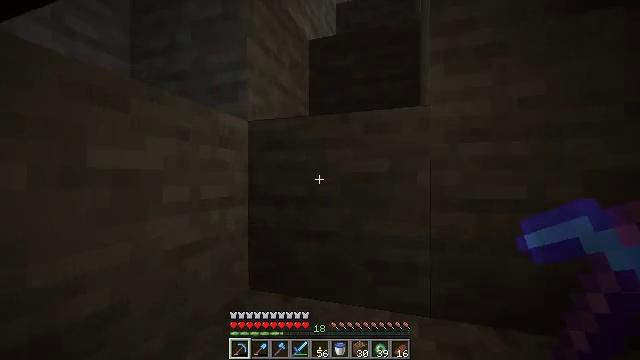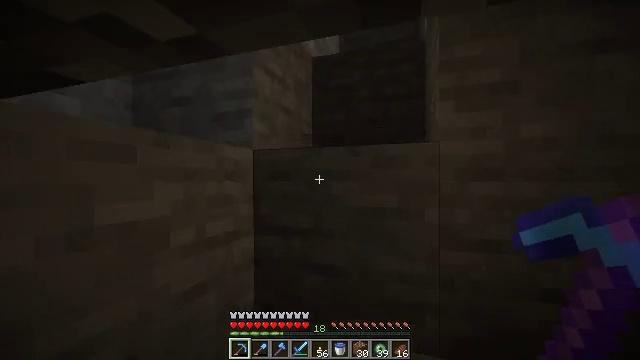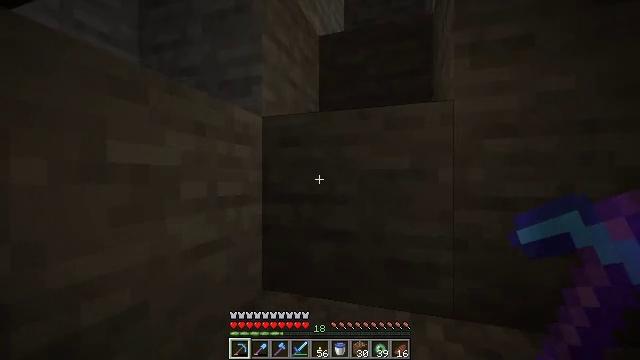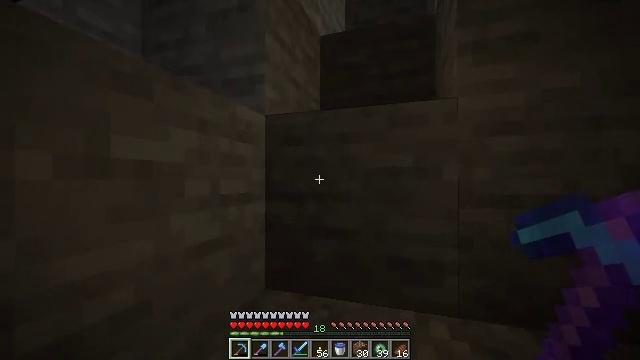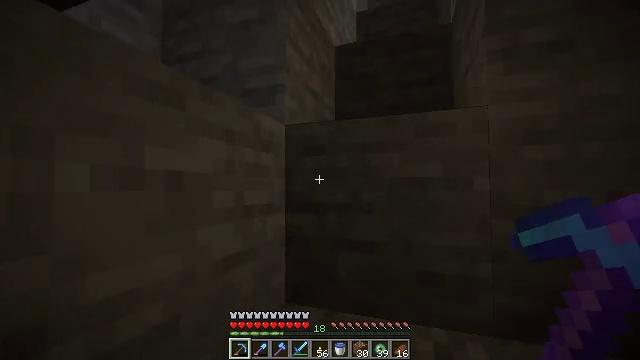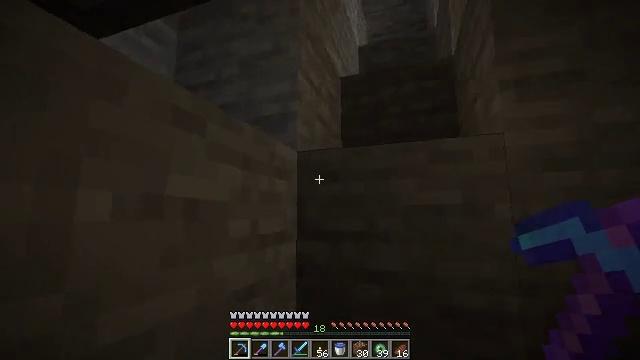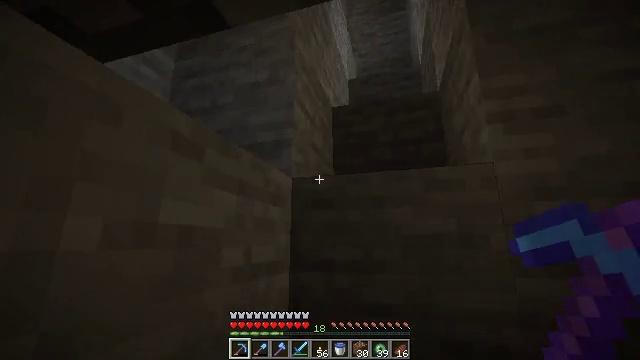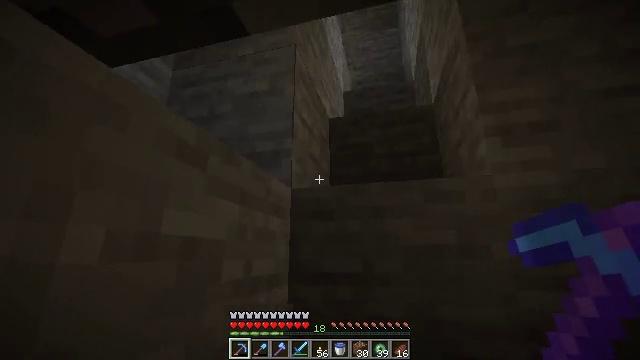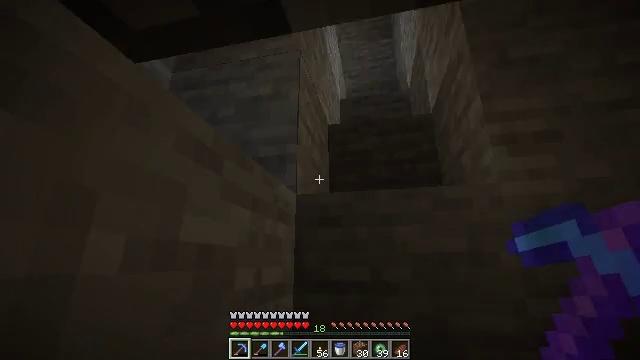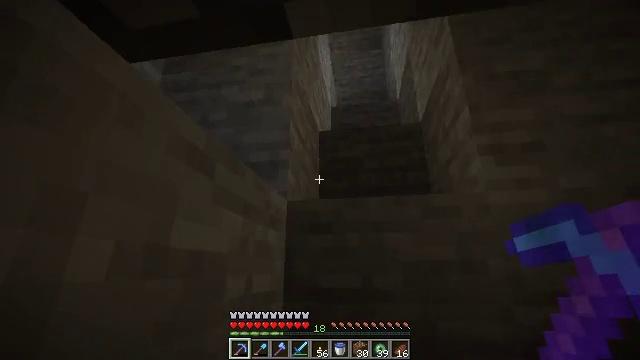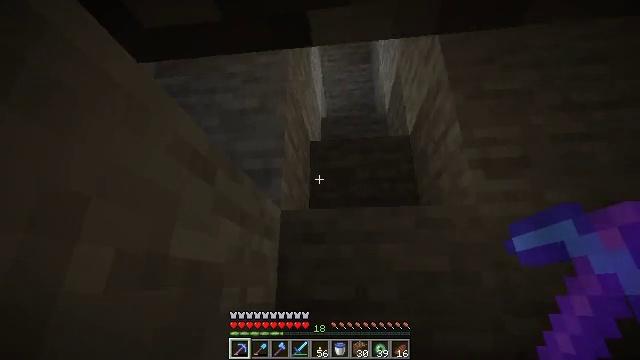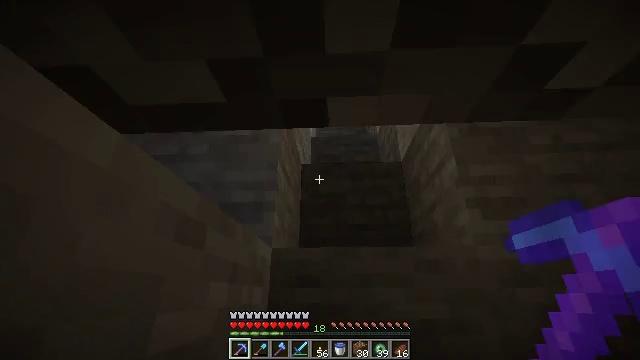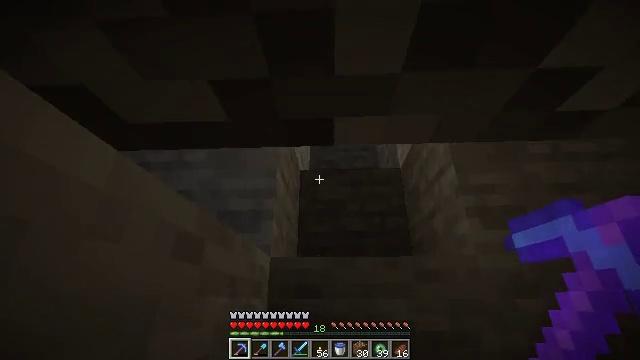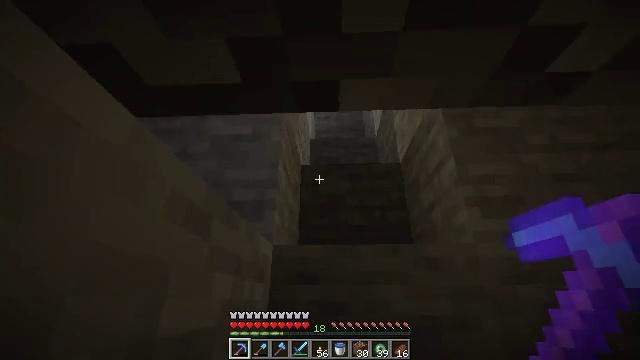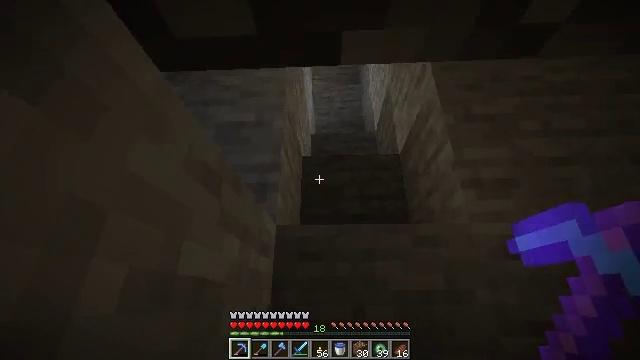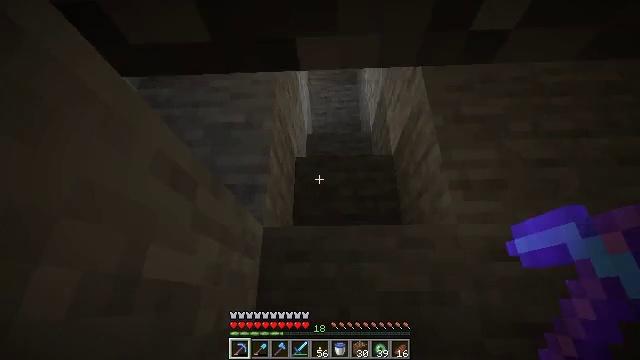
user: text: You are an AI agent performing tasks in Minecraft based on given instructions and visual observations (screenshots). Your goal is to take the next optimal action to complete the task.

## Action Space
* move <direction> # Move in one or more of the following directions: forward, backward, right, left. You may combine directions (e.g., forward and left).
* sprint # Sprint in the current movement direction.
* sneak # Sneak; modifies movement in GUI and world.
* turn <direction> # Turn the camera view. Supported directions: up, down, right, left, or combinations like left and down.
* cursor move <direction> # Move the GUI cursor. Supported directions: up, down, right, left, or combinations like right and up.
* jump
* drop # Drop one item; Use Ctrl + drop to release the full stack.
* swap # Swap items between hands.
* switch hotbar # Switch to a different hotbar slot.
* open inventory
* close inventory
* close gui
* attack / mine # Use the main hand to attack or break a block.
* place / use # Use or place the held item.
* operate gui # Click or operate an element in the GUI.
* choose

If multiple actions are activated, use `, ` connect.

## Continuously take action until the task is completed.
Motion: motion action
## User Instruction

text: Collect iron bars by breaking them.
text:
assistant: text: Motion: move forward, attack / mine, jump
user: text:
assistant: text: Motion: move forward, attack / mine, jump
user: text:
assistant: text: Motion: move forward, attack / mine, jump
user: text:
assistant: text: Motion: move forward, turn left and up, attack / mine
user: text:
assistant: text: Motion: move forward, turn up, attack / mine
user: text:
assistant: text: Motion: move forward, turn right and up, attack / mine
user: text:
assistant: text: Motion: move forward, turn right and up, attack / mine
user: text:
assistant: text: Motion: move forward, turn right and up, attack / mine
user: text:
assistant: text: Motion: move forward, turn right and up, attack / mine
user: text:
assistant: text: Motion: move forward, turn right and up, attack / mine
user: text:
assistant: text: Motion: move forward, turn right and up, attack / mine, jump
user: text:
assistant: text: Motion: move forward, attack / mine, jump
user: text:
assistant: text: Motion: move forward, attack / mine, jump
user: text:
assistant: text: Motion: move forward, attack / mine, jump
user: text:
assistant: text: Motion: move forward and move right, attack / mine, jump
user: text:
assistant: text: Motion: move forward and move right, attack / mine
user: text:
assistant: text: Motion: move forward and move right, attack / mine
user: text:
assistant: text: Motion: move forward and move right, attack / mine
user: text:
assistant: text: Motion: move forward and move right, turn left and down, attack / mine
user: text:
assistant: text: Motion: move forward and move right, turn left and down, attack / mine
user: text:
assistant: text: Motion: move forward and move right, turn left and down, attack / mine
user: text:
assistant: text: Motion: move forward and move right, attack / mine
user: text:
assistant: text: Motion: move right, attack / mine
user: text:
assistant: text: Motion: move right, attack / mine
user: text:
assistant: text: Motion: move right, attack / mine
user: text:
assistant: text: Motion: move right, turn left and down, attack / mine
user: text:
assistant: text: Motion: move right, turn left and down, attack / mine
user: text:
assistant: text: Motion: move right, turn left and down, attack / mine, jump
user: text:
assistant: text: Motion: move right, turn left and down, attack / mine, jump
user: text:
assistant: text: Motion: move right, turn left, attack / mine, jump